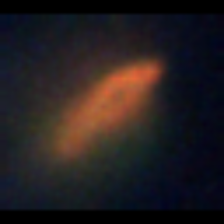
Taxon: Pennate
Group: Diatoms